Question: When I add a book model to the database, and then look at the book table in SQL Database Browser, it shows the id field as being blank.
It's strange because I have 1000 items in the table. I don't know what happened, because ~390 of them have their ID populated. The others have their id blank.
Shouldn't the id field be essentially the primary key? How could it have been populated in some cases and not other cases.
Note1: In the past I have manually deleted records -- not sure if that might be an issue.
Note2: When I 'print "newbook id:", repr(newbook.id)', the id is different than the primary key seen in SQL Database Browser.
This is what I see:

The relevant code is below:
Model:
'''
class Books (models.Model):
bookname=models.CharField(_('bookname'), max_length=255)
publisher=models.CharField(_('publisher'), max_length=255)
description=models.TextField(_('description'), blank=True)
coverart = models.ImageField(upload_to="art", blank=True, null=True)
source=models.TextField(blank=True) #source of where it came from
last_updated=models.DateTimeField(_('added'), default=datetime.now)
category_id=models.ManyToManyField(Category, related_name='cat')
model = models.ManyToManyField ('model', related_name = 'model')
shortdesc=models.TextField(_('description'), blank=True)
url = models.TextField(_('url'), blank=True)
uid = models.IntegerField()'
'''
Code that saves a book:
'''
try:
exists = Books.objects.get(bookname=bookname)
except Books.DoesNotExist:
print "book does not exist -- adding now"
newbook=Books(bookname=bookname, uid = uid, source='Mysourceofbooks', publisher=publisher, description = description, shortdesc=shortdesc, url = url)
newbook.save()
for cat in category_ids:
newbook.category_id.add(cat)
else:
print "log: we found the book in the DB already"'
'''
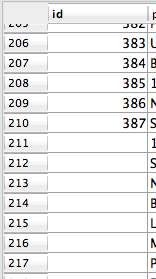
Answer: As per the discussion in chat: the 'id' column in the 'Book' table somehow managed to lose its status as a 'PRIMARY KEY'. Set that back and you should be good to go.